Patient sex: M
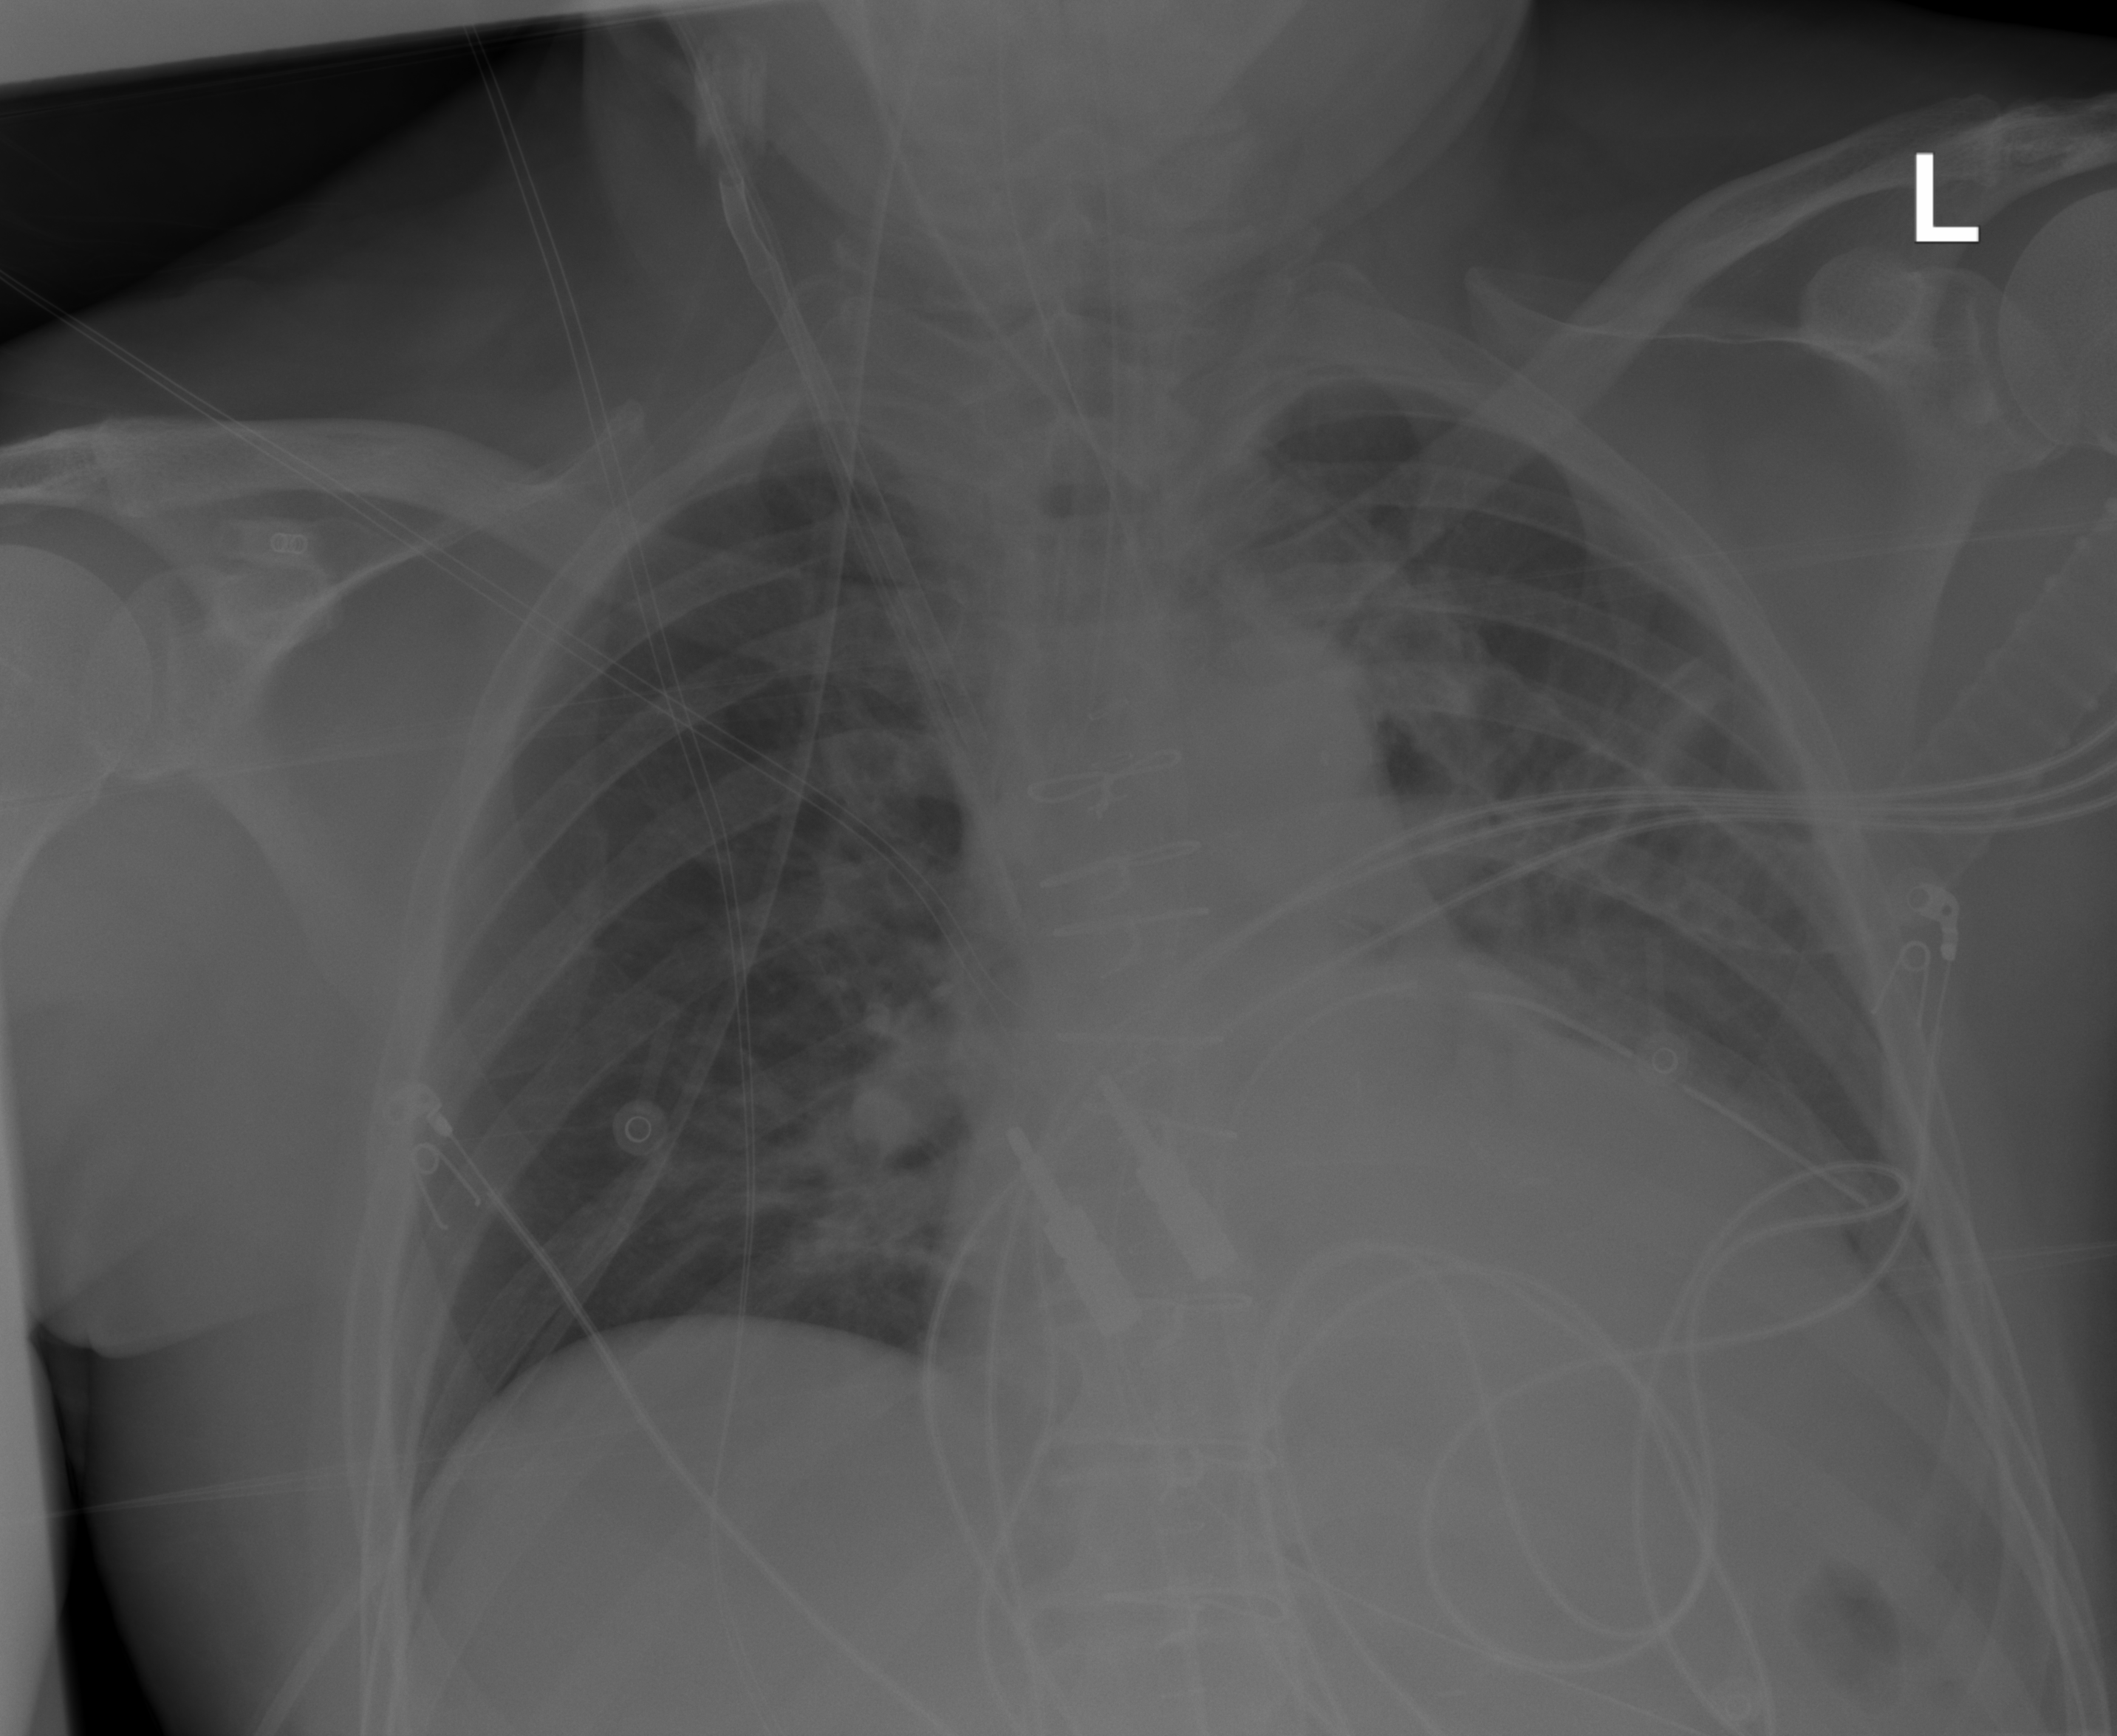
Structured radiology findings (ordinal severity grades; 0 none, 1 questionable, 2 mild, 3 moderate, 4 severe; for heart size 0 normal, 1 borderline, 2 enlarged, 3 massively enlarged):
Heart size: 2
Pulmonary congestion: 2
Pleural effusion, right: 0
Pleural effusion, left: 2
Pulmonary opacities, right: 2
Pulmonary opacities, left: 2
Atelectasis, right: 2
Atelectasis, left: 0